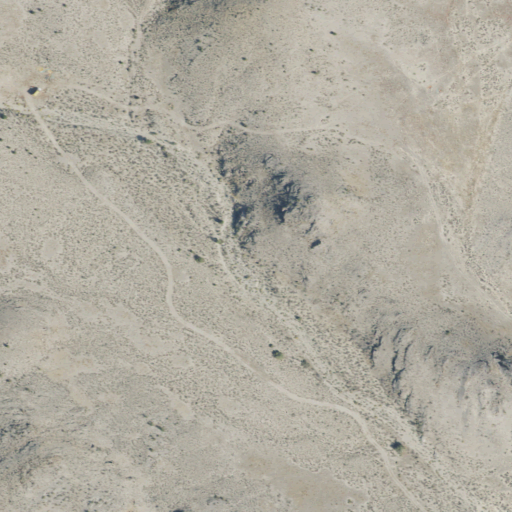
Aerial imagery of valley in Nevada named Willow Canyon containing only shrub